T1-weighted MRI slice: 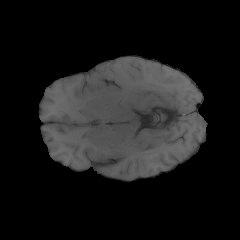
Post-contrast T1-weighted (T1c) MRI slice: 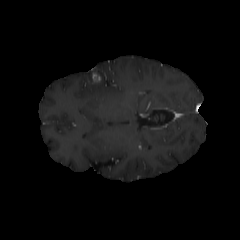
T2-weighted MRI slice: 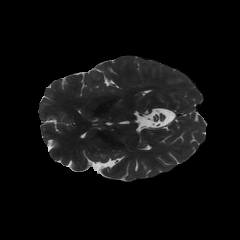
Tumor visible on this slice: yes